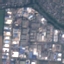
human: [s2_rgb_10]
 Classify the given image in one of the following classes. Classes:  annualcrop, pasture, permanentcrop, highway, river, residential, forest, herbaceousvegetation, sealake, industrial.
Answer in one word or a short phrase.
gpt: Industrial